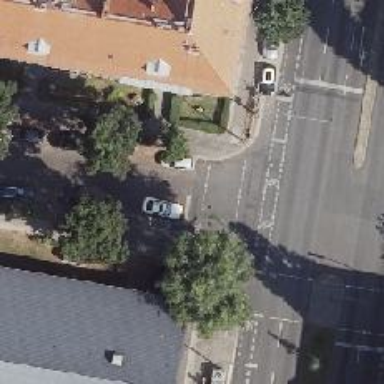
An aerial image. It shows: Road with traffic signals for signaling.